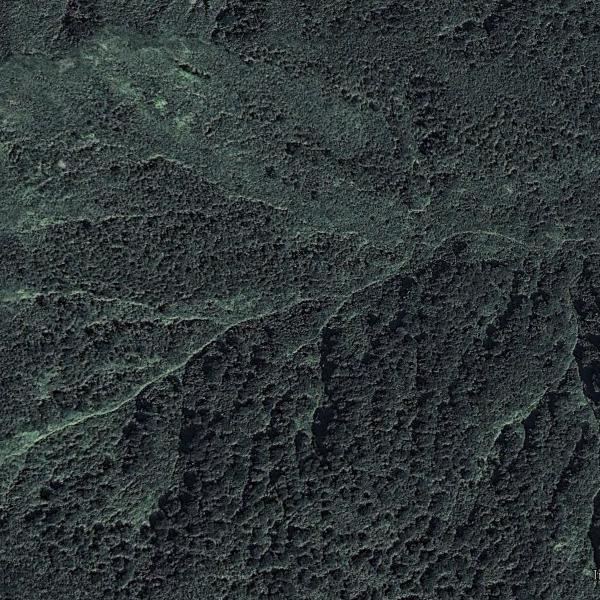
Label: Forest